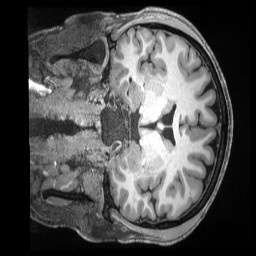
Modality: T1w
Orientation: coronal
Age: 36
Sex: male
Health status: ill
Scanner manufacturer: siemens
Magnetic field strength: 3 T
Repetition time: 2.5 s
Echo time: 0.00181 s